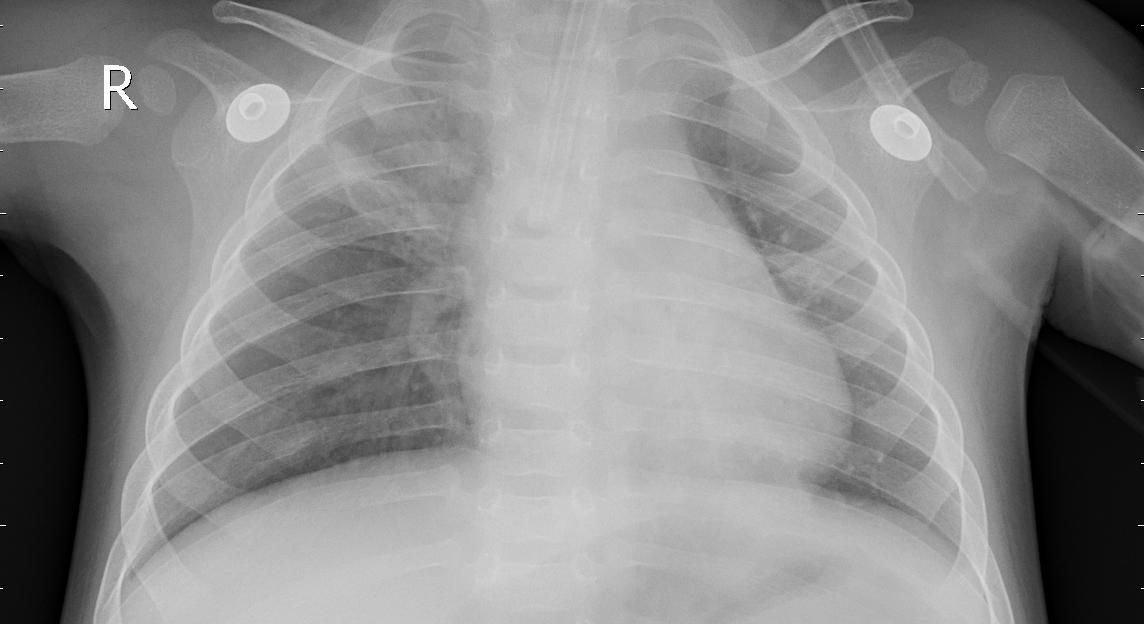
Diagnosis: PNEUMONIA